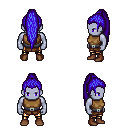
a pixel art fantasy rpg character, male body template, dark elf, purple skin, leather chest armor, gold greaves, blue extra-long topknot hairstyle, brown shoes, four views (front, back, left, right), 2x2 character sprite sheet, small pixel art, hard edges, no anti-aliasing